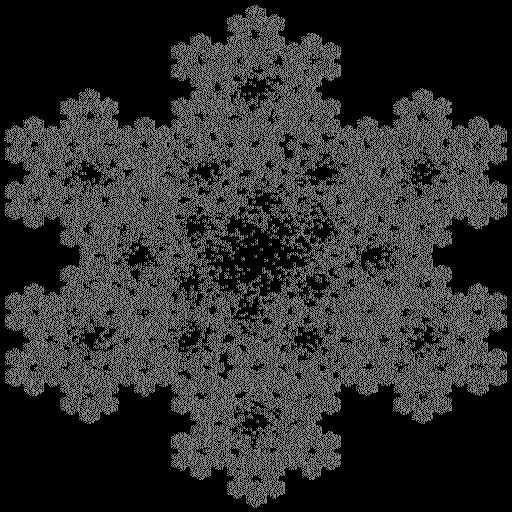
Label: koch_snowflake